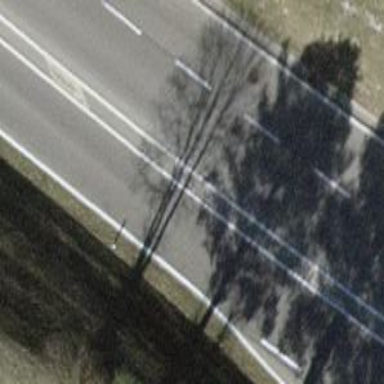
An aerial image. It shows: Asphalt road classified as primary highway.